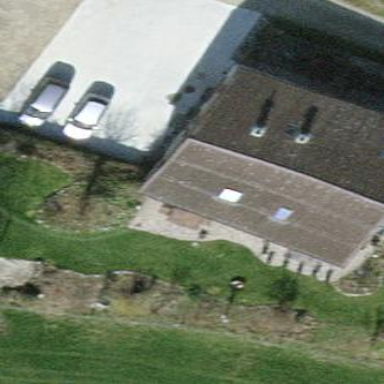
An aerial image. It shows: Gabled roof farm building.